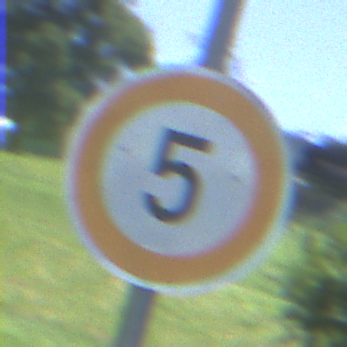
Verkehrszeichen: Geschwindigkeit5
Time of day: Midday
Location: Outdoor (Nature)
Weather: Clear
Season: Summer
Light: Natural